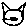
Label: cat